Interaction volume radius: 5 \u00c5
Interaction volume height: 25 \u00c5
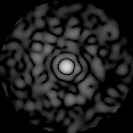
Disorder parameter: 0.8806